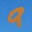
Label: 9